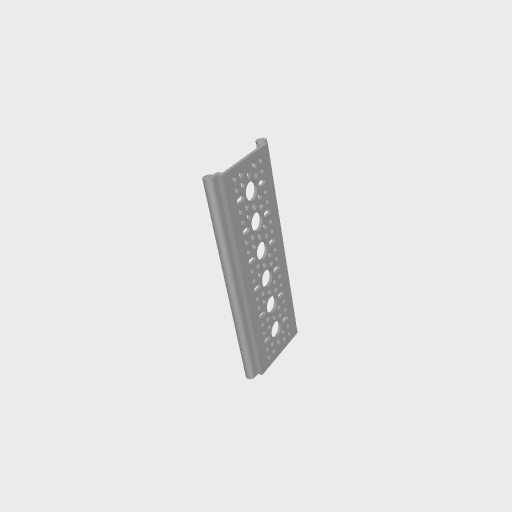
Part: RailChannel6H